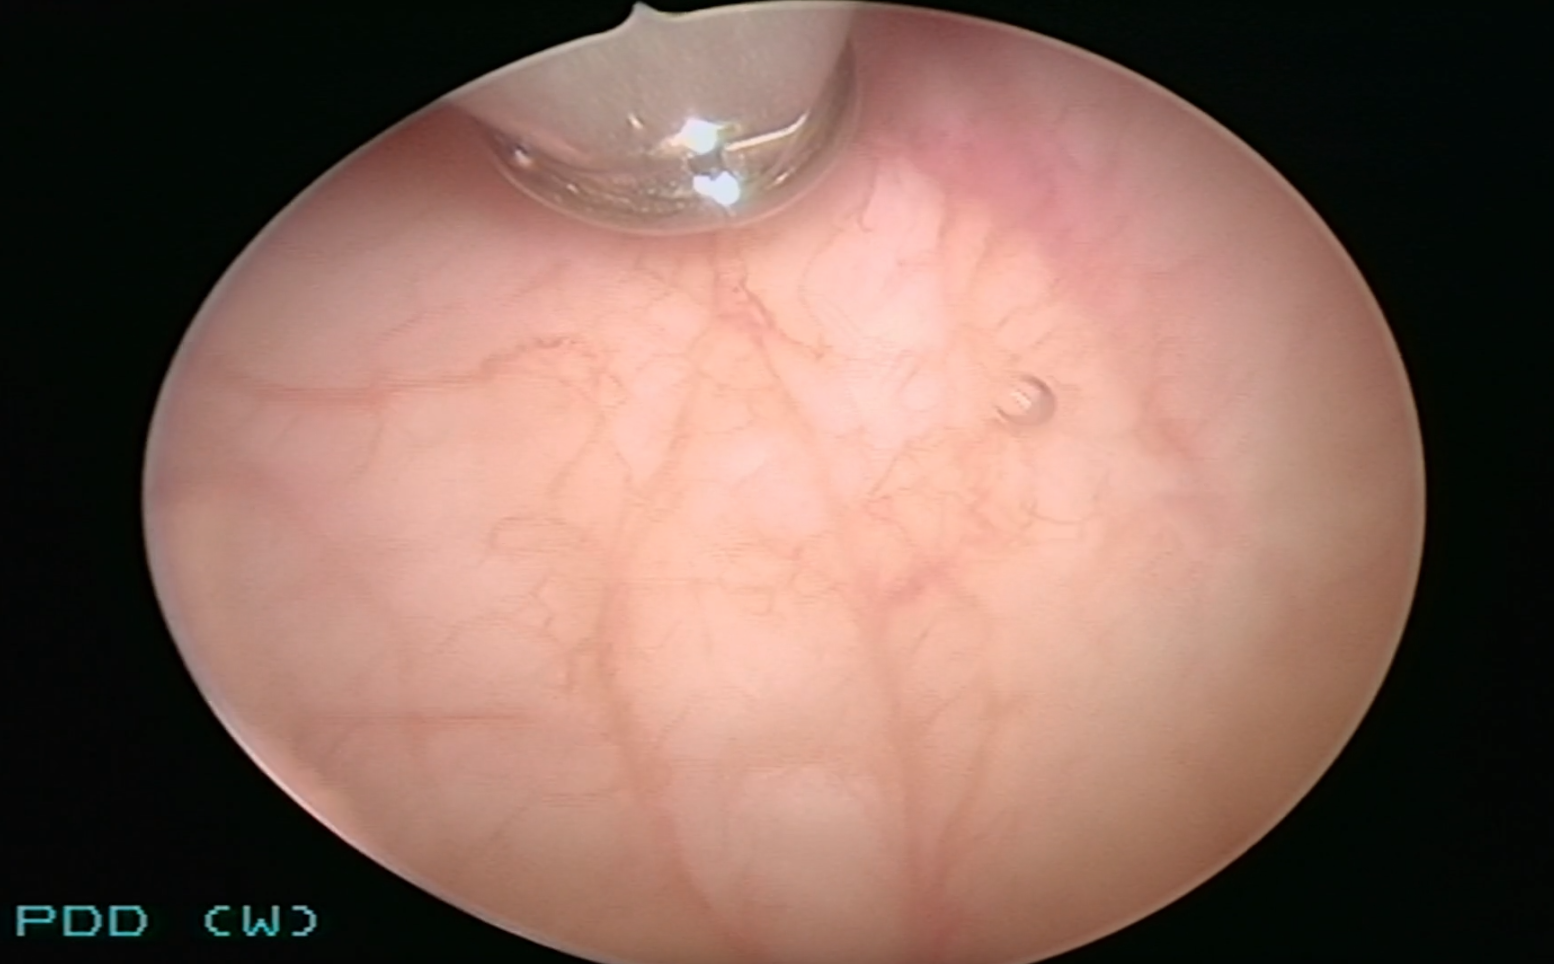
Modality: WLC
Class: Foreign bodies
Subclass: BiopsyForcep
Lesion: L0
Bladder cancer association: No